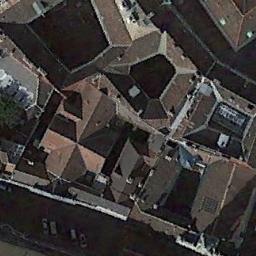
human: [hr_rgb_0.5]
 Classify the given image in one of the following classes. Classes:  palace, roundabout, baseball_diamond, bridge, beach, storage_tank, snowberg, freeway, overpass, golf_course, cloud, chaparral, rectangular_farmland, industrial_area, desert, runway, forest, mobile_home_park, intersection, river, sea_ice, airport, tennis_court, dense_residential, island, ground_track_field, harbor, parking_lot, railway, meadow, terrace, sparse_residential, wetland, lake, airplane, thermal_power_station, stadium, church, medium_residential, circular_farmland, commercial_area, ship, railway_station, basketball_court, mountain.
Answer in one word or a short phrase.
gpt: church